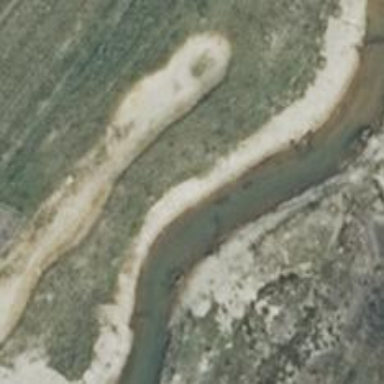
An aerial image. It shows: River where people enjoy canoeing.